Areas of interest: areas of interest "Basketball Arena"
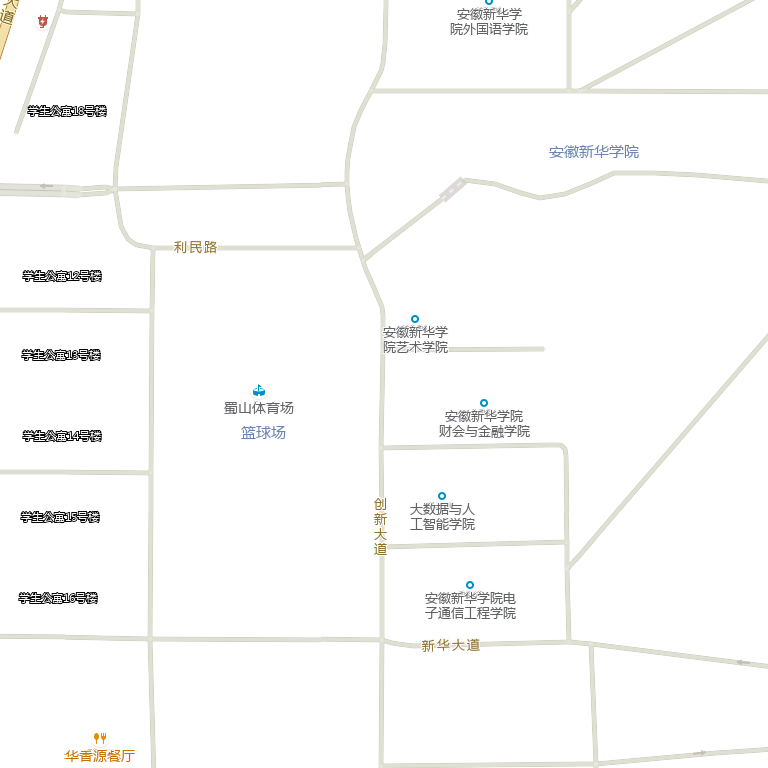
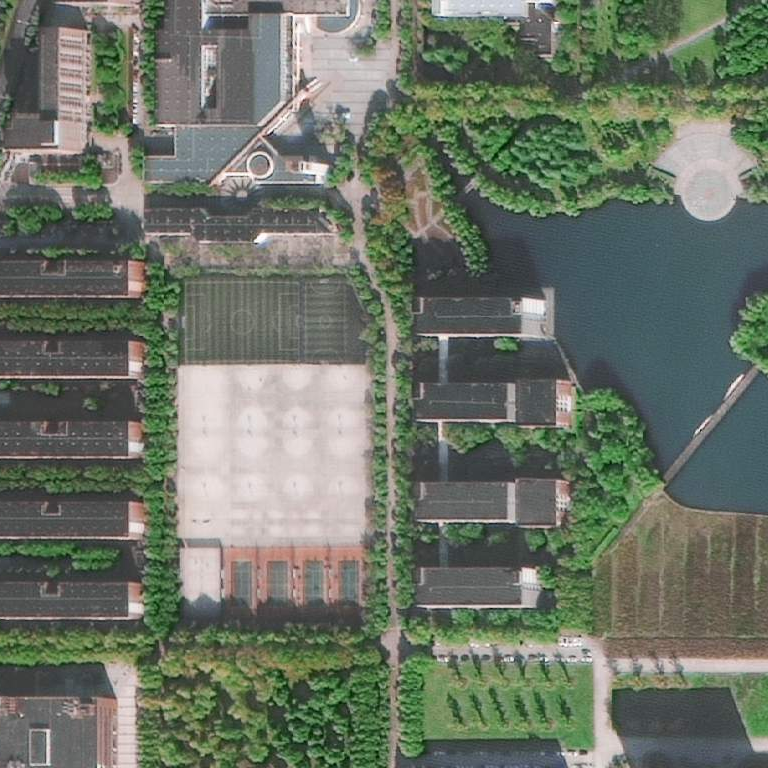